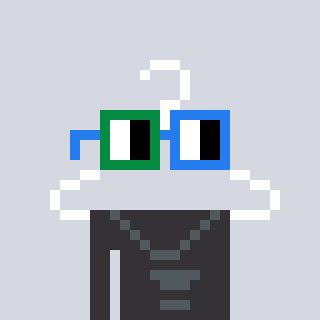
a pixel art character with square green and blue glasses, a hanger-shaped head and a grayscale-colored body on a cool background